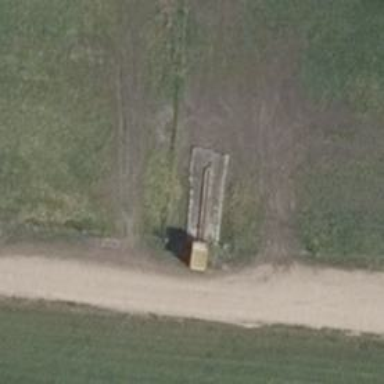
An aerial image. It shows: Hunting stand.